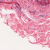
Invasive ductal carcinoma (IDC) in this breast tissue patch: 0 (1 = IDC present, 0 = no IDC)